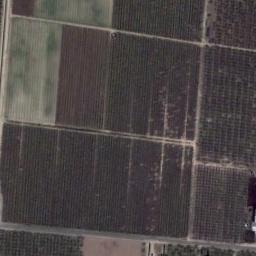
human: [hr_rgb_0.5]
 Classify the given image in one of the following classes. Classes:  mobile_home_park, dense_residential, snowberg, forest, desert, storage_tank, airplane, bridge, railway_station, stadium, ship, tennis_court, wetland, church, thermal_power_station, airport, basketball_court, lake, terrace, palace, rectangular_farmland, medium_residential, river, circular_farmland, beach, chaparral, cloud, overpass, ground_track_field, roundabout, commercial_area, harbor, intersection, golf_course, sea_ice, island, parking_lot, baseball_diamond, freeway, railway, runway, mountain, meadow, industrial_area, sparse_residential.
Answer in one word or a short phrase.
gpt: rectangular_farmland